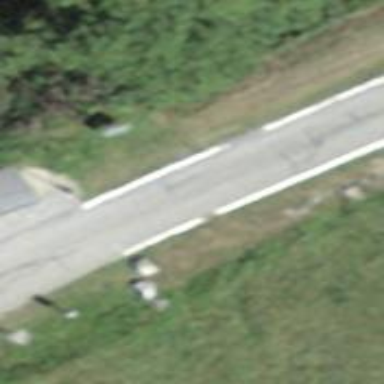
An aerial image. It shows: Lift gate barrier.